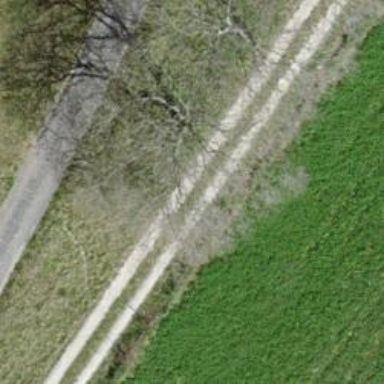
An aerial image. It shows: Well-maintained track road with grade 1 tracktype.